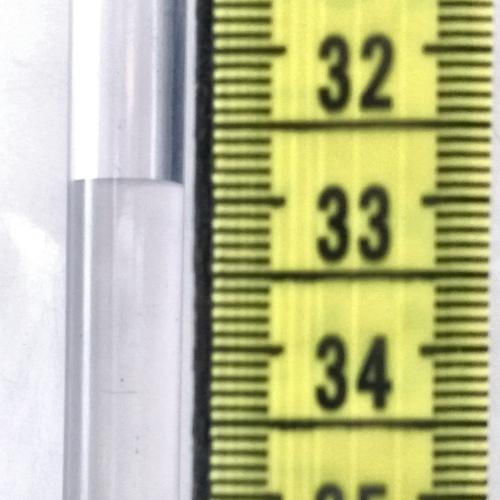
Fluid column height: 32.9 cm